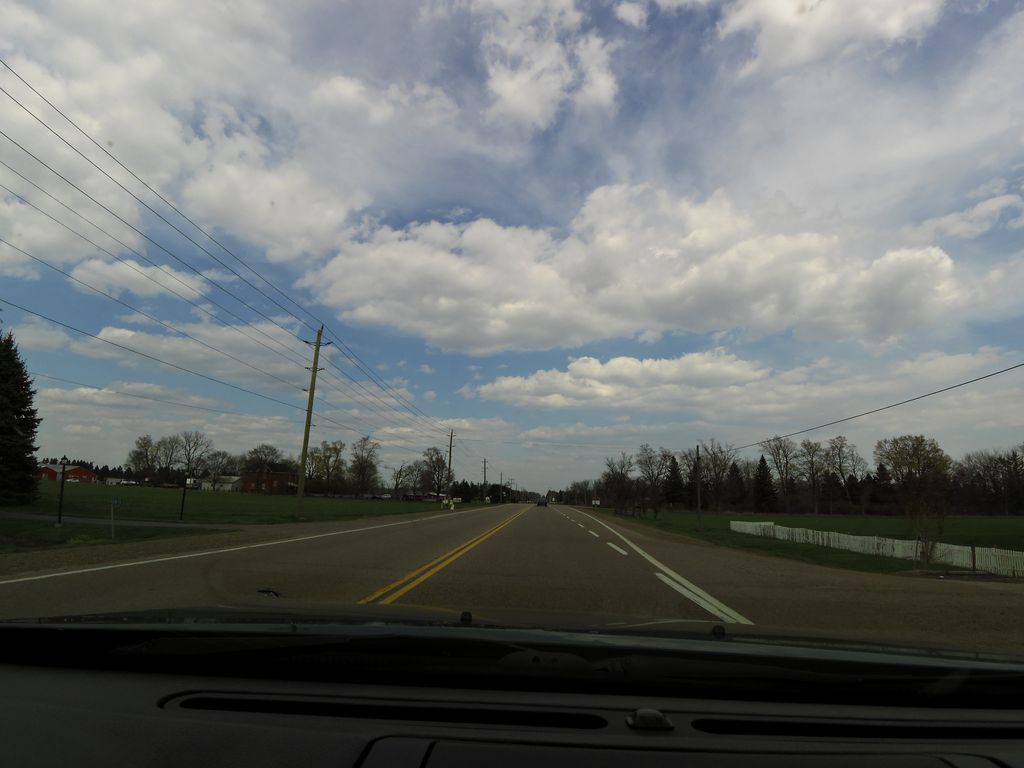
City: hamilton